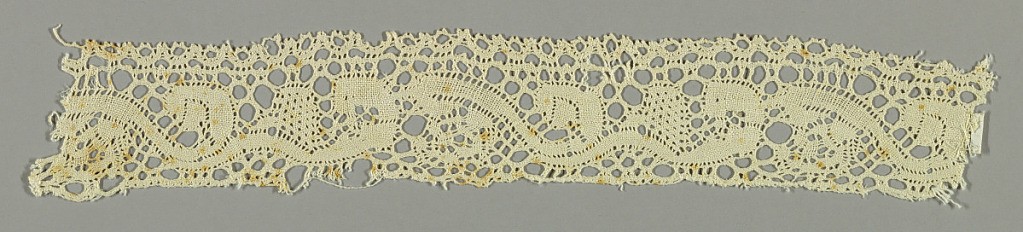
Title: Fragment
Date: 18th–19th century
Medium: linen Technique: bobbin lace, Binche with no ground
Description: Lace fragment in a scroll pattern, coarsely made. In a provincial style.